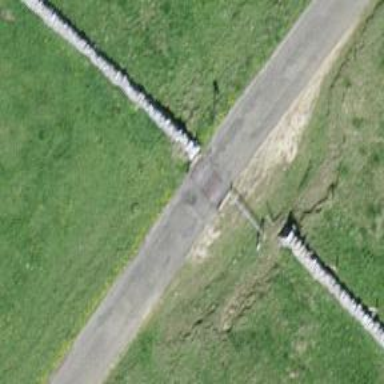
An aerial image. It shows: Cattle grid.